Field crop: maize
Growth stage: 2
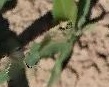
Species: maize